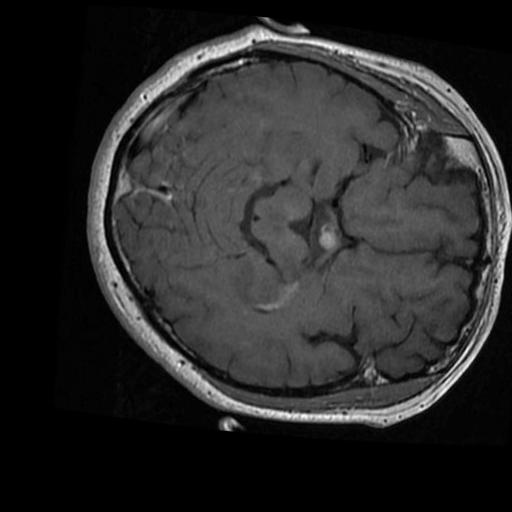
Label: brain_tumor